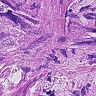
Metastatic tissue present: yes